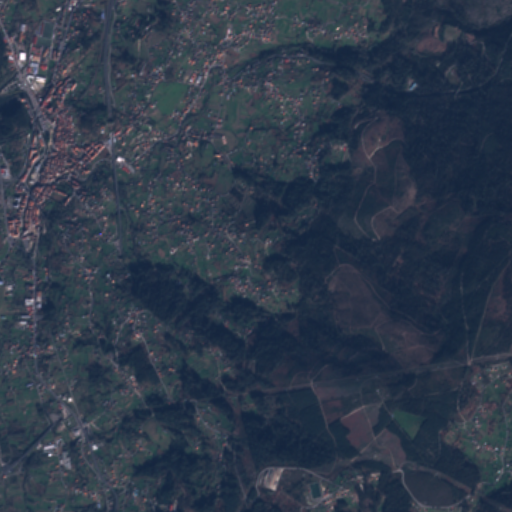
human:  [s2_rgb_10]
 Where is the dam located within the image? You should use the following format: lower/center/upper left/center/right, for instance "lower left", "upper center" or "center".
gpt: The dam is located in the upper left of the image.
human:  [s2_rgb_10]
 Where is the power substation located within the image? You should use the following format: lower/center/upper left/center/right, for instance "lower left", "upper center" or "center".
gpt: The power substation is located in the lower center of the image.
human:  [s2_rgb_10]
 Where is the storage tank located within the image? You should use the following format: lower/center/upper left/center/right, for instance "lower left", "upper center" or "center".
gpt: The storage tank is located in the upper right of the image.
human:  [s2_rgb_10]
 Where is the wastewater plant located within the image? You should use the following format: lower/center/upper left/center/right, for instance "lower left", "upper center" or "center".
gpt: The wastewater plant is located in the upper left of the image.
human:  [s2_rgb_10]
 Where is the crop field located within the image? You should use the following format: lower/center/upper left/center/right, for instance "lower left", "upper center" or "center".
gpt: There is no crop field in the image.